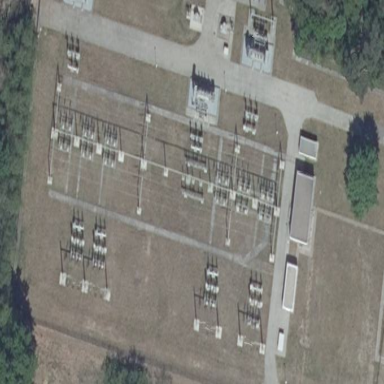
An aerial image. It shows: Industrial area with distribution level power substation. The substation is enclosed by fence.